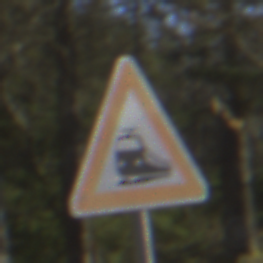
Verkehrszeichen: Bahnuebergang
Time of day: MorningAfternoon
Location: Outdoor (Nature)
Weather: Clear
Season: Winter
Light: Natural